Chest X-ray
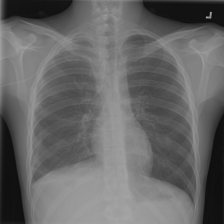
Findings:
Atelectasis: negative
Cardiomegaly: negative
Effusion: positive
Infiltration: negative
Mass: negative
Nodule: negative
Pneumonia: negative
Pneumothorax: negative
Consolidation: negative
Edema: negative
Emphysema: negative
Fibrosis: negative
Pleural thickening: negative
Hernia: negative